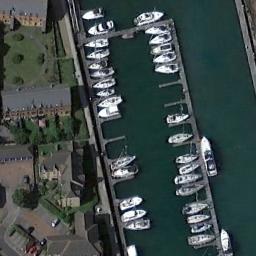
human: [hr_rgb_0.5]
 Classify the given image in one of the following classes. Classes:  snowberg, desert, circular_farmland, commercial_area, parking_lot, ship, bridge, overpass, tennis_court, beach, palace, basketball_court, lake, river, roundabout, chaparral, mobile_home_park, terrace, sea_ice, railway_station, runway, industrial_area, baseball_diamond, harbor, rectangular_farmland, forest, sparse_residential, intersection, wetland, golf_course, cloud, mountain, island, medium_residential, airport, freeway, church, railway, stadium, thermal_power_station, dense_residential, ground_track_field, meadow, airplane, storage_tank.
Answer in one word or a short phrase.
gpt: harbor